Question: Going through the SproutCore <URL> tutorial and have a problem.
Inside the Todos.todoListController there is a function:
'''
Todos.todoListController = SC.ArrayController.create({
// ...
remaining: function() {
return this.filterProperty('isDone', false).get('Length');
}.property('@each.isDone')
});
'''
For some reason, this will not show the actual number of remaining items. It displays as 'undefined':

I wrote the code myself on the first go around, but copied the code from the tutorial and tried it for trouble shooting - still gets the same error.
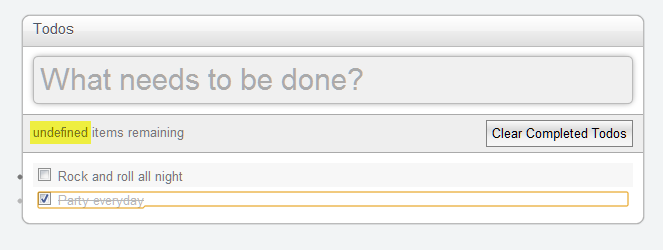
Answer: Ok...
Just saw they host the code on GitHub and there the code works.
turns out the '.get('Length')' has to be a lowercase 'l'
so... '.get('length')' is the solution.